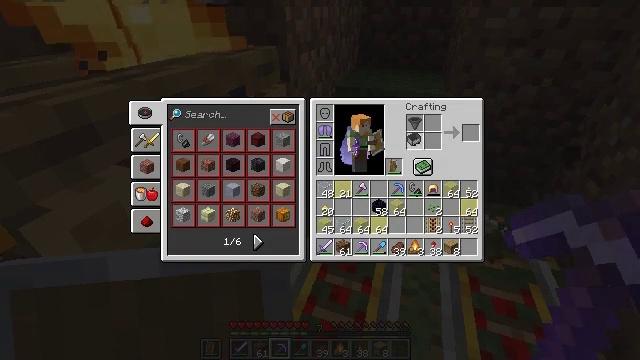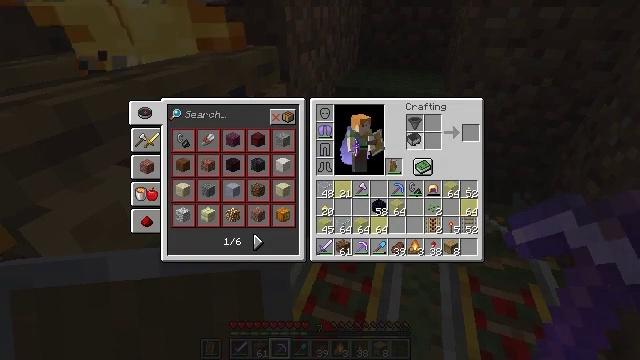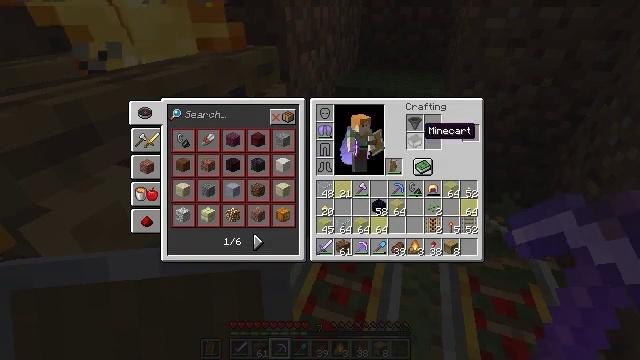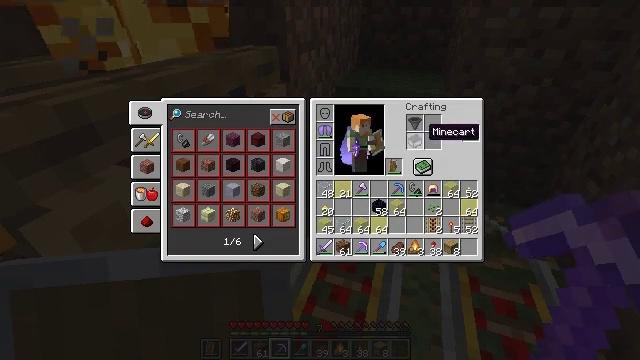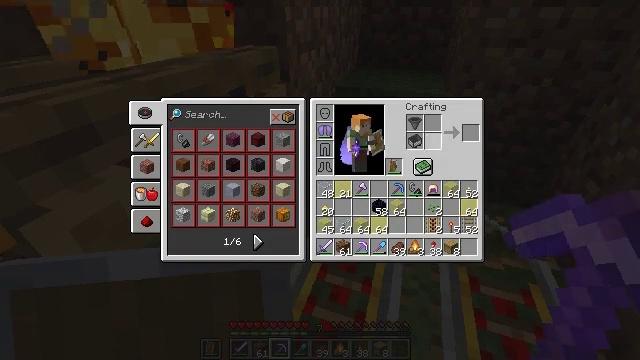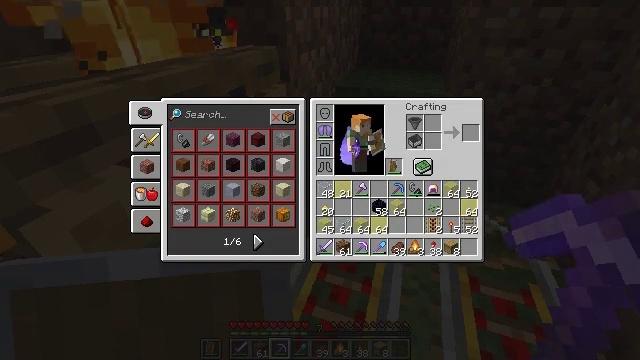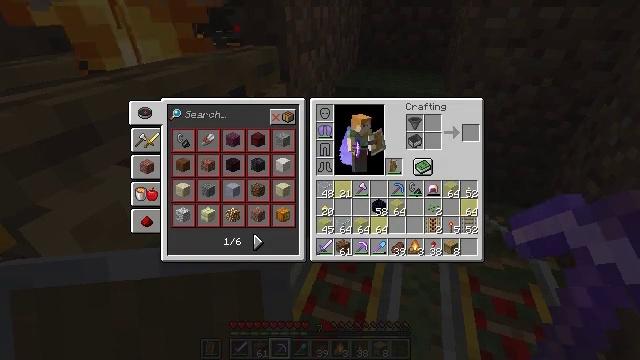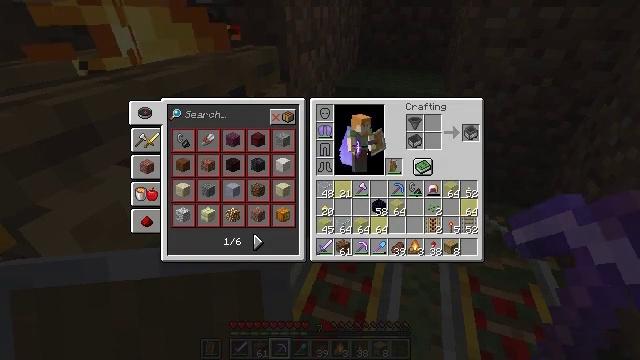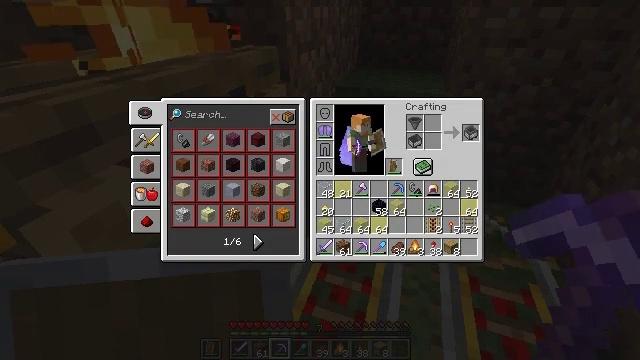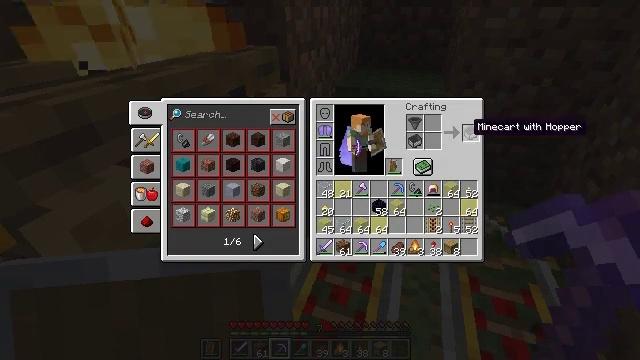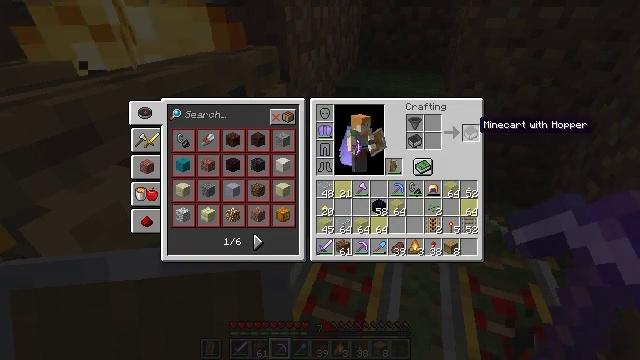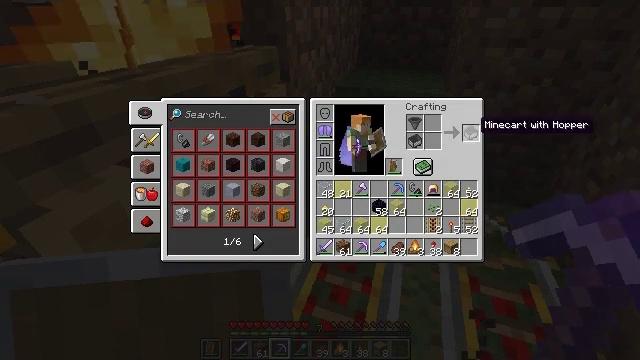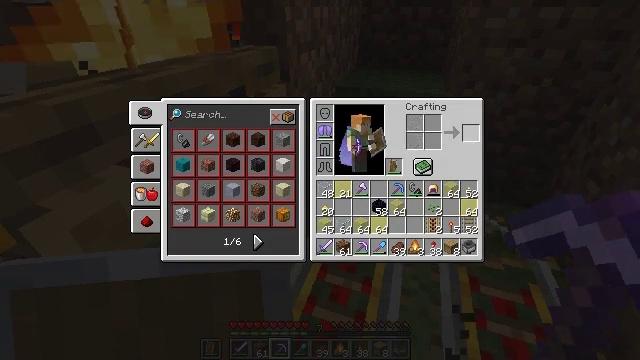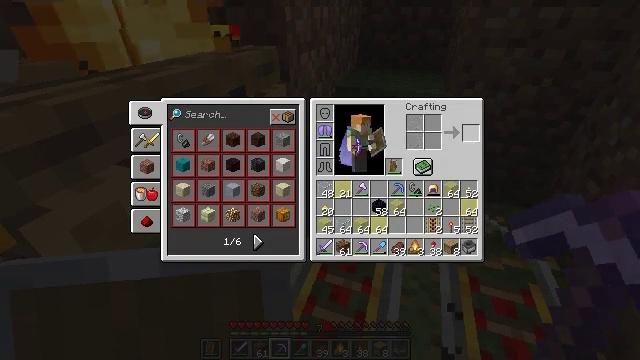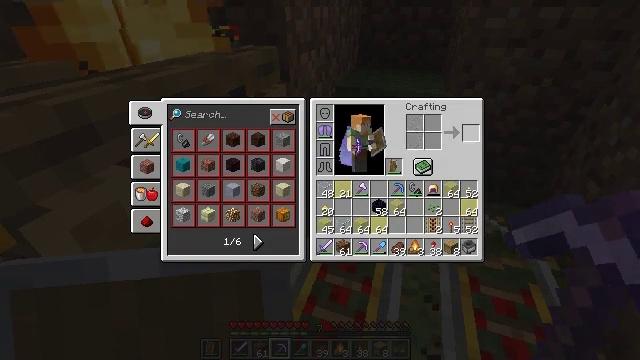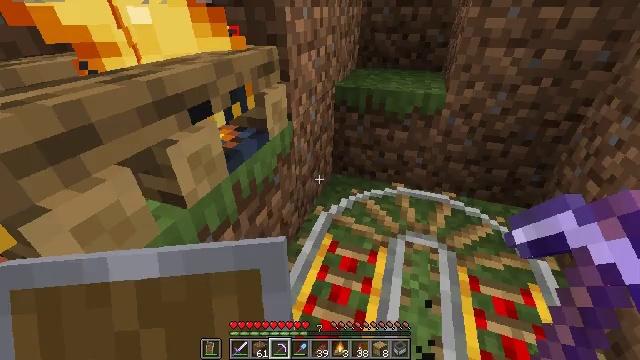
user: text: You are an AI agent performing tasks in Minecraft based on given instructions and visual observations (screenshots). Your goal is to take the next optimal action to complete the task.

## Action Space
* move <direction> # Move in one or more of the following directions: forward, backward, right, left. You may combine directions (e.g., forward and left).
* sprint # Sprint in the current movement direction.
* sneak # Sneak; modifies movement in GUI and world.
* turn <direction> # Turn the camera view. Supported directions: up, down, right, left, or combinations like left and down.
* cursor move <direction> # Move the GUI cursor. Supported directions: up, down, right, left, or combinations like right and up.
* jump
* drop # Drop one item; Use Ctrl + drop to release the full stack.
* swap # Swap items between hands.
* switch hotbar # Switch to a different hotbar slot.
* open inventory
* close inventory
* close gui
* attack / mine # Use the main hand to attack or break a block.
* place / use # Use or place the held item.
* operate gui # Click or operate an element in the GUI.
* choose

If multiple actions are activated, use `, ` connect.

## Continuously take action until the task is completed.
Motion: motion action
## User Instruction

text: Make a hopper minecart with a minecart and hopper on the crafting table.
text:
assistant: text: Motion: operate gui
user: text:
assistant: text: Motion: no_op
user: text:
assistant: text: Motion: no_op
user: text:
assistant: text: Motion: sneak
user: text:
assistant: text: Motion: sneak, cursor move right
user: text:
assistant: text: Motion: sneak, cursor move right
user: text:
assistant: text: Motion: sneak
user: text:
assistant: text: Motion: sneak
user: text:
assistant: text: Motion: sneak
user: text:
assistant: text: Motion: sneak
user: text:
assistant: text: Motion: sneak
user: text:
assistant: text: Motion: sneak, choose
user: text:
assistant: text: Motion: sneak, choose
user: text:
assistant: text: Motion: sneak, choose
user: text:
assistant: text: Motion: sneak, close inventory
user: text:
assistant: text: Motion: turn left and up, close inventory
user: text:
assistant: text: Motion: close inventory